Question:
The left is the what I'm trying to scroll...it scrolls just a little bit and then stops. It seems to scroll the same amount each time too.
I am trying to get the scrollTop using jQuery to work on page load when the content I am trying to scroll to is located in within a div. The current implementation doesn't do anything
# javascript
'''
<script src="http://ajax.googleapis.com/ajax/libs/jquery/1.5.1/jquery.min.js"></script>
<script>
$(document).ready(function (){
//$(this).animate(function(){
$('html, body').animate({
scrollTop: $("#test4").offset().top
}, 2000);
//});
});
</script>
'''
# html
'''
<div class="row">
<div class = "span12">
<div class = "row">
<div class = "span2">
<div style="height:480px;font:12px Georgia, Garamond, Serif;overflow:auto;">
<div id = "test1">Test1</div>
<div id = "test2">Test2</div>
<div id = "test3">Test3</div>
<div id = "test4">Test4</div>
</div>
</div>
<div class = "row">
<div class = "span8">
Other content on the page
</div>
</div>
</div>
</div>
</div>
'''
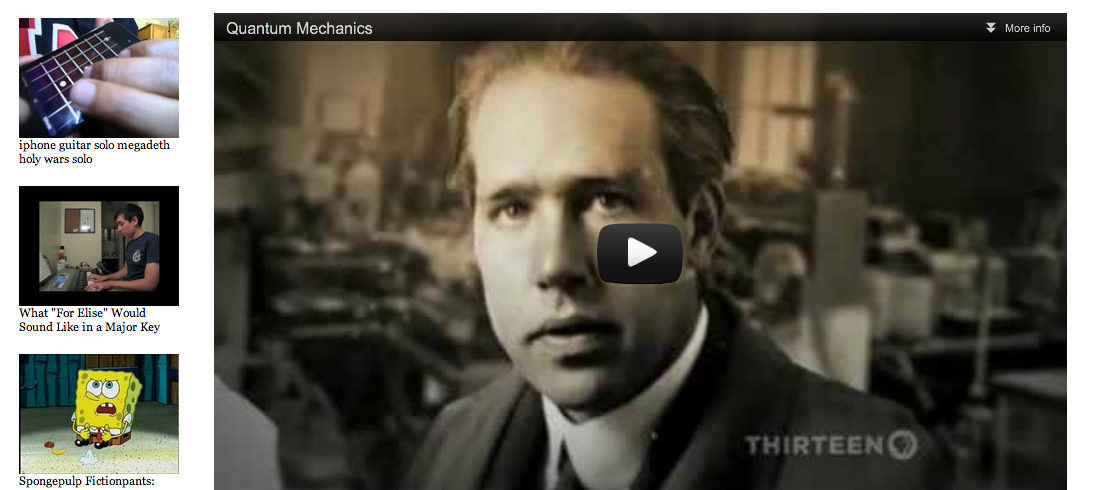
Answer: I have changed your code little bit you can <URL>.
this is the js code i have used:
'''
$('.sss').animate({
scrollTop: $(".test5").offset().top
}, 2000);
'''
here
'''
$('.sss')
'''
is the holder which holds the sidelinks